Question: I'm trying to use dll in my java application in eclipse, but I'm getting runtime exception whenever I try to call any method associated with that dll.
The dll exists in the following address, which I've passed in in eclipse:
'''
-Djava.library.path="C:\Program Files\NPortAdminSuite\ipserial\lib\x86;${env_var:PATH}"
'''
class Test {
'''
public native int nsio_init();
public static void main(String[] args) {
System.loadLibrary("ipserial");
new Test().nsio_init(); //This part is throwing an exception
}
}
'''
'''
Exception in thread "main" java.lang.UnsatisfiedLinkError: NPortConnection.nsio_init()I
at Test.nsio_init(Native Method)
at Test.main(Test.java:27)
'''
The command 'dumpbin /exports "C:\Program Files\NPortAdminSuite\ipserial\lib\x86\IPSerial.dll"' also returning me the name of method, which I'm trying to call from that dll

Could anyone please tell how to solve this problem?
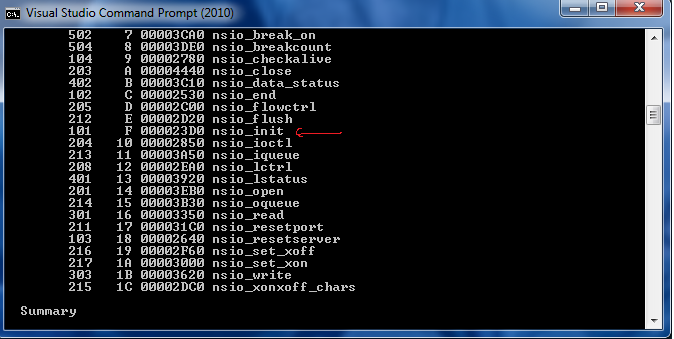
Answer: Looks like you are trying to call a dll function directly from java code. This is not possible (directly). You need to write a layer that translates between java and the native dll.
Have a look at these resources:
- <URL>
---
Another way around the problem is to use <URL> for example.